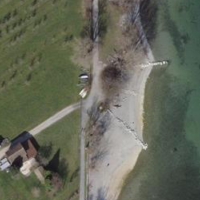
EUNIS habitat code: 14
Species observed at this site:
Dipsacus fullonum
Medicago lupulina
Trifolium pratense
Carpinus betulus
Trifolium repens